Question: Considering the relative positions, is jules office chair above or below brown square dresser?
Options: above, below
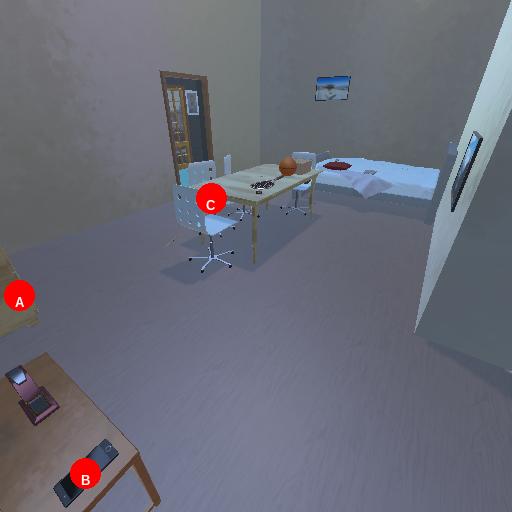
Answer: above